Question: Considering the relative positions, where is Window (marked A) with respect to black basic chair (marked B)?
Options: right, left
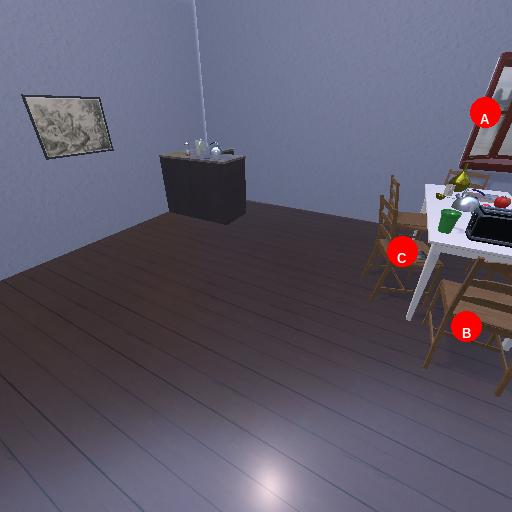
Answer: right